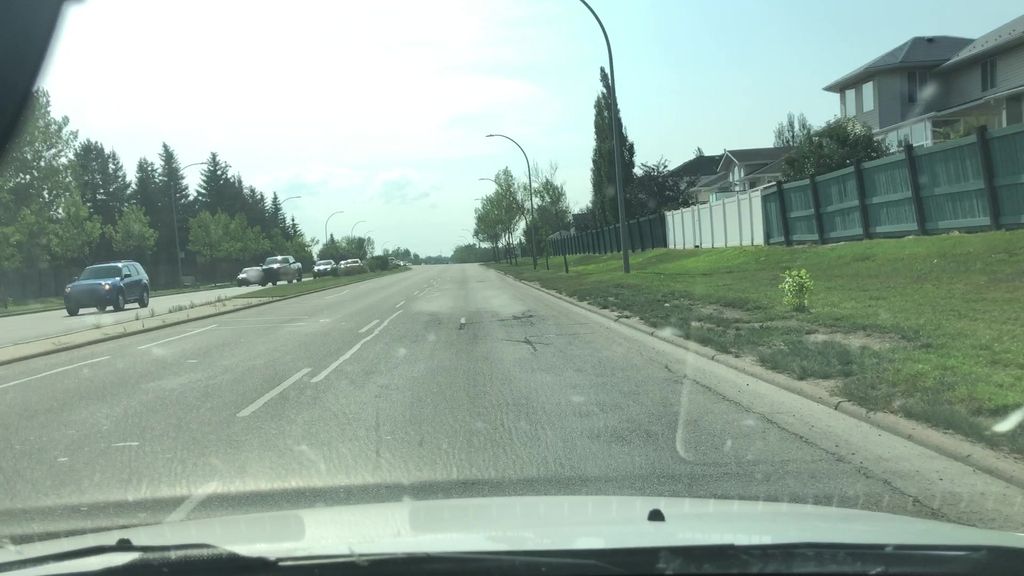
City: edmonton